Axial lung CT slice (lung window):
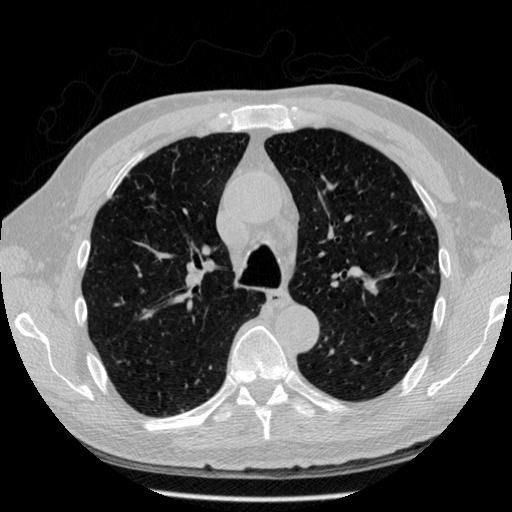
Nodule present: yes
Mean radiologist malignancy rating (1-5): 3